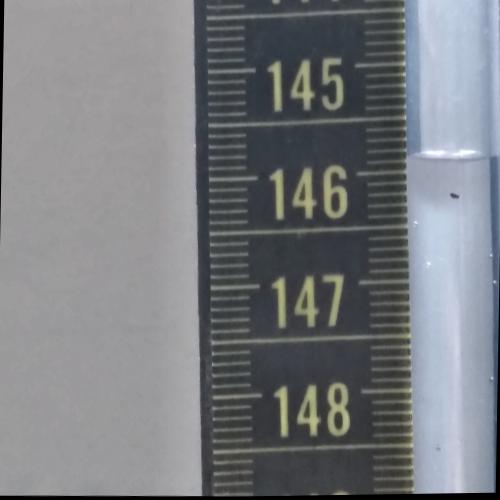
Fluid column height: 145.9 cm